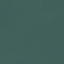
Land use / land cover: SeaLake